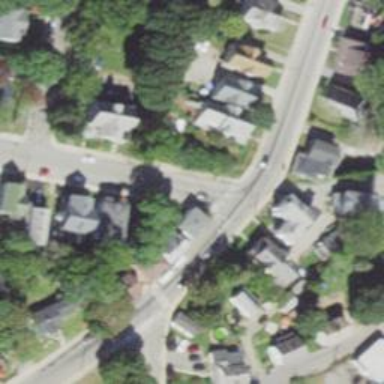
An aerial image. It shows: Residential driveway designated as service road.